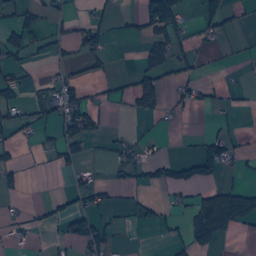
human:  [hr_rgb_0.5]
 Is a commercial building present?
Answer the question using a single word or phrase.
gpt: yes

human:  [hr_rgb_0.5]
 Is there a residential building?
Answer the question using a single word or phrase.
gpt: yes

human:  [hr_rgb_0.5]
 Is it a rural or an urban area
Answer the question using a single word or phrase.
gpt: rural

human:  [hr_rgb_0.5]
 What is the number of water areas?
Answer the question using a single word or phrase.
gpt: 8

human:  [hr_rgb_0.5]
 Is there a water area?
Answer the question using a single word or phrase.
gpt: yes

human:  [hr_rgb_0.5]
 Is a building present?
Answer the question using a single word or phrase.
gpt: yes

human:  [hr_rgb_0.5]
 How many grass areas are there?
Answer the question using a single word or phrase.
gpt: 56

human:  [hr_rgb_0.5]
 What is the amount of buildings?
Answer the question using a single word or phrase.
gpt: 252

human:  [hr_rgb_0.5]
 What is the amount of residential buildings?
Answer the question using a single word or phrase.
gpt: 244

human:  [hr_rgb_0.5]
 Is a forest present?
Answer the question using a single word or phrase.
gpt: yes

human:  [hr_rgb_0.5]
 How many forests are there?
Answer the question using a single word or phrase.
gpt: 68

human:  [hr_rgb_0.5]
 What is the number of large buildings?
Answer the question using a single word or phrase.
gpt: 1

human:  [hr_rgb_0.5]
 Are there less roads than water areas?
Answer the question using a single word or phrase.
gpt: no

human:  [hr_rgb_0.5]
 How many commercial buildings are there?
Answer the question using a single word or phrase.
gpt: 7

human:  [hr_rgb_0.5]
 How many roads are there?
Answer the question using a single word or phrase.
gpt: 61

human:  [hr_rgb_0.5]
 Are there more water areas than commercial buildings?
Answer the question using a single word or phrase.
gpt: yes

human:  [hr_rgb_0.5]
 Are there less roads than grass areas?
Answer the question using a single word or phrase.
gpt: no

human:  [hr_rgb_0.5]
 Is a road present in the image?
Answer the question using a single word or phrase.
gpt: yes

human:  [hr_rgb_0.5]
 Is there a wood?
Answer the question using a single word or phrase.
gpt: yes

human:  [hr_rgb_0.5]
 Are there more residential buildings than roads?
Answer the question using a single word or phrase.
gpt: yes

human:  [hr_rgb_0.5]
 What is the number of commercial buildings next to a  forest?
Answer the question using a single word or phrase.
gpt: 7

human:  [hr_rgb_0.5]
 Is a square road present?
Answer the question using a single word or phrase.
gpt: no

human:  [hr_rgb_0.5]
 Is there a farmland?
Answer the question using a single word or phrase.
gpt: yes

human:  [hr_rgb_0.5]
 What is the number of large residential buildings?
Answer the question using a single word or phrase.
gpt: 0

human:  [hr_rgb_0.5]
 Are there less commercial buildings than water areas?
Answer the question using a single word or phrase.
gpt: yes

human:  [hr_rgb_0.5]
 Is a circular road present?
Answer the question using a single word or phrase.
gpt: no

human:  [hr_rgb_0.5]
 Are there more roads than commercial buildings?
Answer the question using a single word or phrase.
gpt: yes

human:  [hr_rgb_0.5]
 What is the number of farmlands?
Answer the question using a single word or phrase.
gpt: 47

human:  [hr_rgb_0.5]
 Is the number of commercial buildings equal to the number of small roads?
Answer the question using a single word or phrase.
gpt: no

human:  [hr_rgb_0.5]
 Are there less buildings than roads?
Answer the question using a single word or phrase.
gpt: no

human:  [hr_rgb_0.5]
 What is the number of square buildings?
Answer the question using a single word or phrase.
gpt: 2

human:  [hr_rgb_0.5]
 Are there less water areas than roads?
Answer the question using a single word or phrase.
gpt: yes

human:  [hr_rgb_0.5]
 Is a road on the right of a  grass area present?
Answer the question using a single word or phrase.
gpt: yes

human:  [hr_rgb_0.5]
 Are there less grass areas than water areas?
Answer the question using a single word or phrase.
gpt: no

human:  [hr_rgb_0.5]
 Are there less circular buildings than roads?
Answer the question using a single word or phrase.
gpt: yes

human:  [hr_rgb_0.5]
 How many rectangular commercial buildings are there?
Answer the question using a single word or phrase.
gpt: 3

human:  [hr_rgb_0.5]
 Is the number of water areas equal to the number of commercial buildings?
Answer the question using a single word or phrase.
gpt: no

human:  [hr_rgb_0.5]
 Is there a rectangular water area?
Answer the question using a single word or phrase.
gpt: no

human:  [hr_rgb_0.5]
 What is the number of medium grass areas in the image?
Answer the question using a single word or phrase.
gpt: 10

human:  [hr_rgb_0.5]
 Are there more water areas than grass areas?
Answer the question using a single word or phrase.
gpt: no

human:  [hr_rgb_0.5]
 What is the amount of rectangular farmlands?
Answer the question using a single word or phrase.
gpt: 2

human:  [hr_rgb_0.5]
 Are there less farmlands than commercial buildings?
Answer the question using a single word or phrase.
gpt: no

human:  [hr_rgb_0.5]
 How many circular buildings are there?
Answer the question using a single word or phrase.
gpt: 2

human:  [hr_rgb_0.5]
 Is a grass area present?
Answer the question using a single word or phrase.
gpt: yes

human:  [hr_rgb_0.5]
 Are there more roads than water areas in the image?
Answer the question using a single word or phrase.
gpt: yes

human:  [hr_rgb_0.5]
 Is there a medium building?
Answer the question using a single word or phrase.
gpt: no

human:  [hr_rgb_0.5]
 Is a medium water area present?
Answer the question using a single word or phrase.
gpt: yes

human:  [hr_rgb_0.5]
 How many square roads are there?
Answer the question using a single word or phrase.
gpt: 0

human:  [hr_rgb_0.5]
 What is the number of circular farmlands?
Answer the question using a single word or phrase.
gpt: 0

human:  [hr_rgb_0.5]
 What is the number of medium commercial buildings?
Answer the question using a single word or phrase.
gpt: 0

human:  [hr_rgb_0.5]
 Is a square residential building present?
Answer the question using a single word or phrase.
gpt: yes

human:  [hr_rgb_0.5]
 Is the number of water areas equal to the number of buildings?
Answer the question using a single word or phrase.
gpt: no

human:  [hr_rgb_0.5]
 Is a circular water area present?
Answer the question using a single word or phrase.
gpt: no

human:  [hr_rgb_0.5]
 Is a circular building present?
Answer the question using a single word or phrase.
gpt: yes

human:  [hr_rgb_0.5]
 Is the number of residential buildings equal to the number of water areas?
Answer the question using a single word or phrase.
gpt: no

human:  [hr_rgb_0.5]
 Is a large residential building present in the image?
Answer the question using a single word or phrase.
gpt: no

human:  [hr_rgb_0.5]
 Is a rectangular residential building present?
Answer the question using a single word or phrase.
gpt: yes

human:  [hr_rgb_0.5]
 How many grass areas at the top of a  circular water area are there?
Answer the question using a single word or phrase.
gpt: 0

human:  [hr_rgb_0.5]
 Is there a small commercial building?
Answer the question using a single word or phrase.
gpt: yes

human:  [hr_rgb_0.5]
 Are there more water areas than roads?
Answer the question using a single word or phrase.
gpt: no

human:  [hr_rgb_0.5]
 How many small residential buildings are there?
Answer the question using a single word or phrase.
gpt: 244

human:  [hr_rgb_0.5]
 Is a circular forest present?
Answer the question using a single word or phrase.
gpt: no

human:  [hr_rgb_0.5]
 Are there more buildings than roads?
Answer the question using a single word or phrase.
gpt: yes

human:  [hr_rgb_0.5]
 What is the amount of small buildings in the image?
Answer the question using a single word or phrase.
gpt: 251